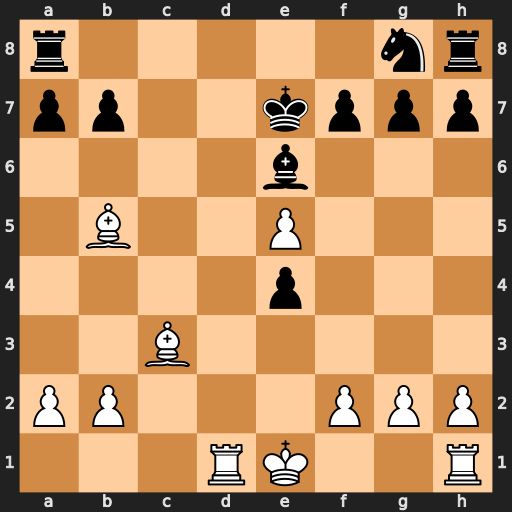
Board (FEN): r5nr/pp2kppp/4b3/1B2P3/4p3/2B5/PP3PPP/3RK2R
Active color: w
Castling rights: K
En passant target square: -
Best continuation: Bb4#